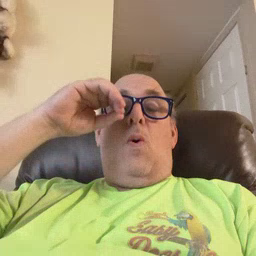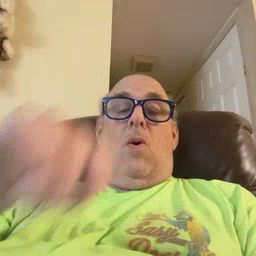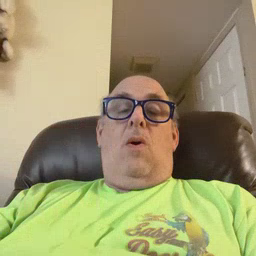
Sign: owl